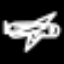
Label: airplane